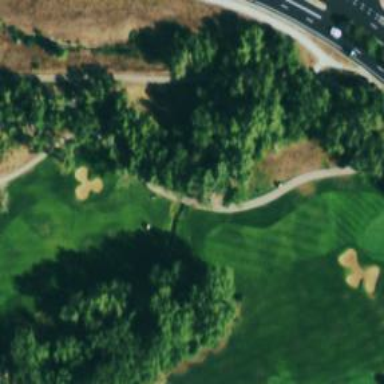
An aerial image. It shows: Path bridge used as golf cartpath.